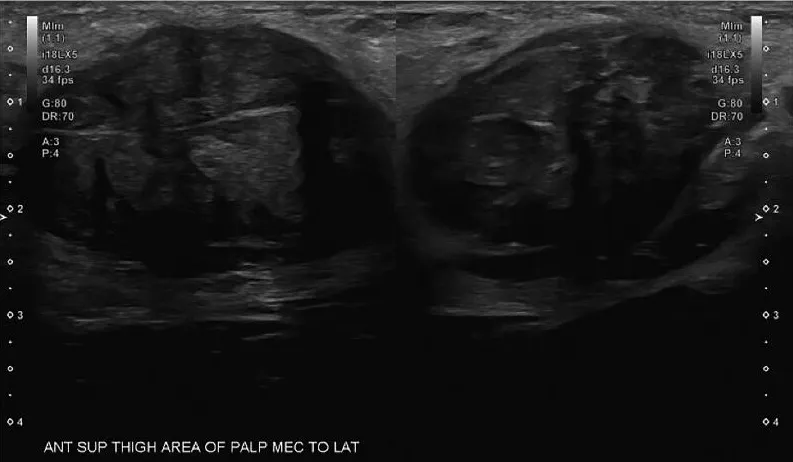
Ultrasound of the left upper thigh demonstrating a hypoechoic mass measuring 3.5 x 3 x 2.4 cm.
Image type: radiology (mri)